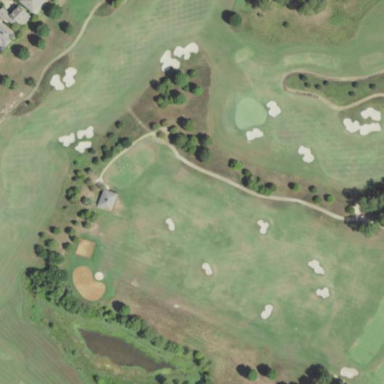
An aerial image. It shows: Rough area on grassy golf course.